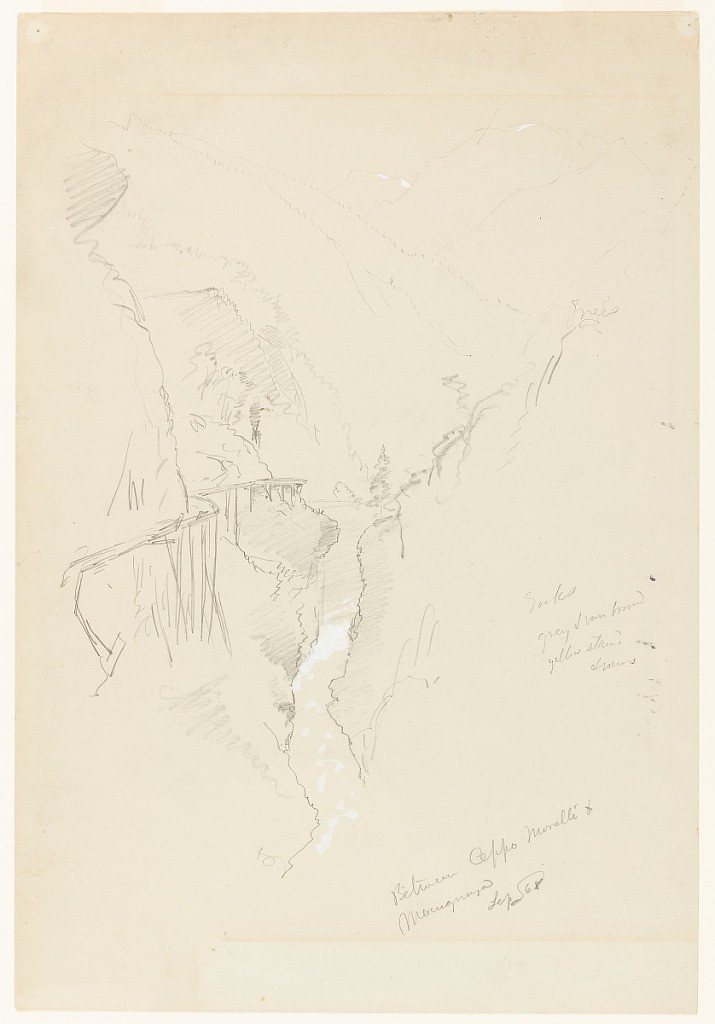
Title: Gorge between Ceppo Morelli and Macugnaga, Italy
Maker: Frederic Edwin Church, American, 1826–1900
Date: September 11–12, 1868
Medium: Graphite, brush and white gouache on gray-green paper
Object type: drawing
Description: Landscape sketch showing a view of a deep gorge between the towns of Macugnaga and Ceppo Morelli in the valley of the Anza River (Valle Anzasca) in northern Italy. At center, the Anza River flows forward at the base of a steep gorge with vertical walls. An elevated wooden walkway is affixed to the mountainside at left and curves into the distance with it. Another steep, partially wooded mountainside at right frames the scene. In the background, dramatic and wooded mountainsides as they recede into the distance. At upper center and upper right, two snowy peaks are visible.